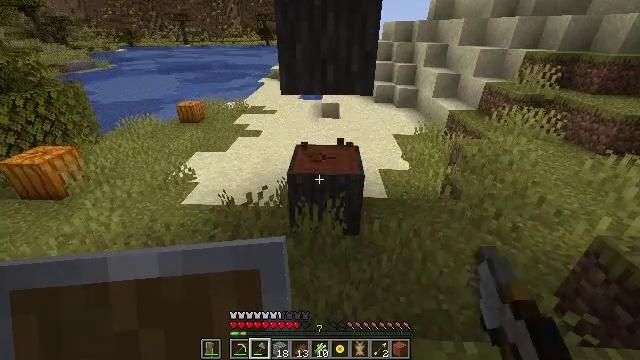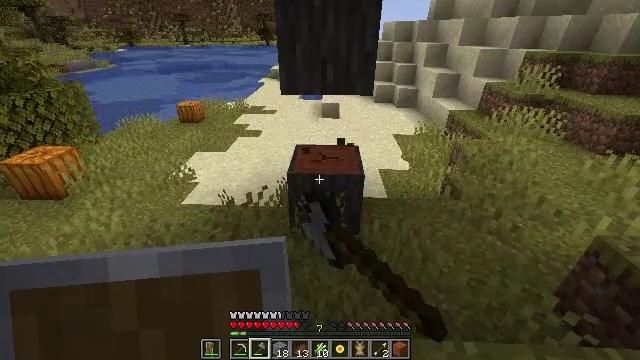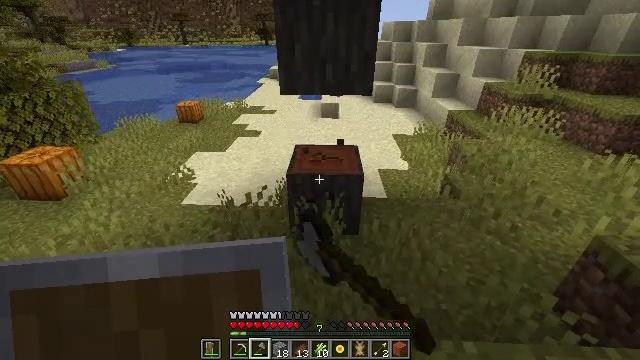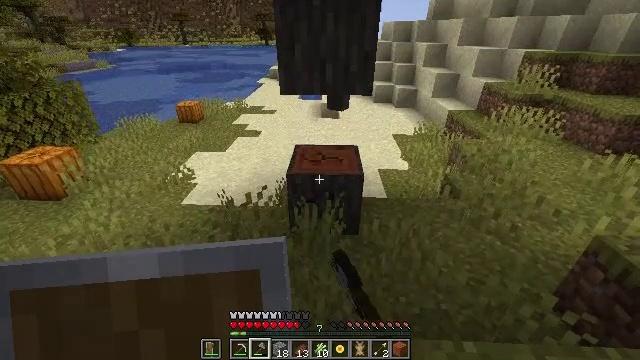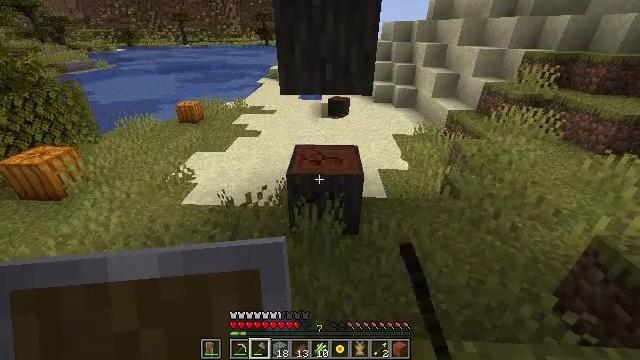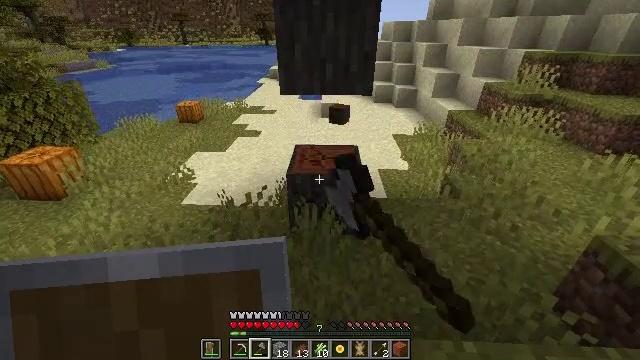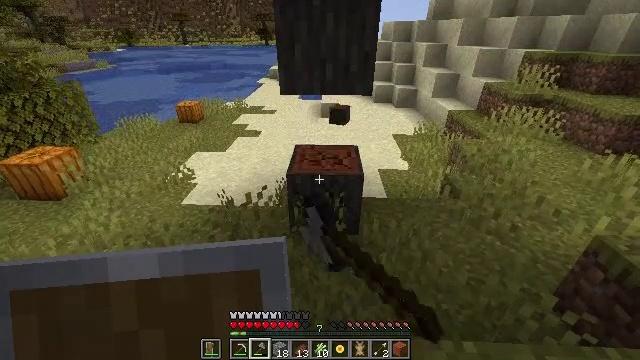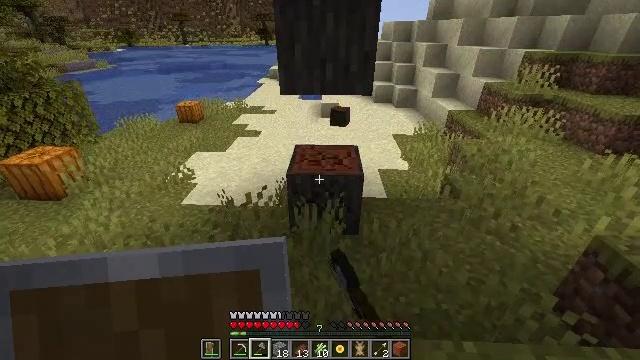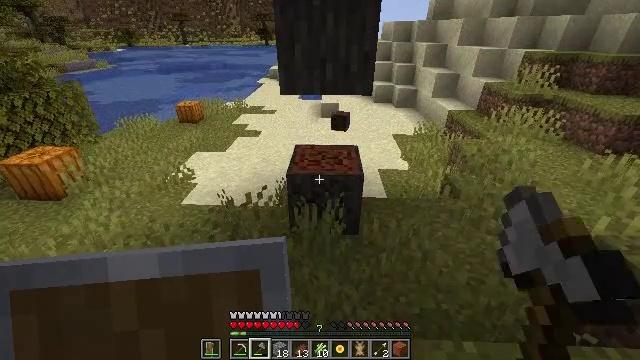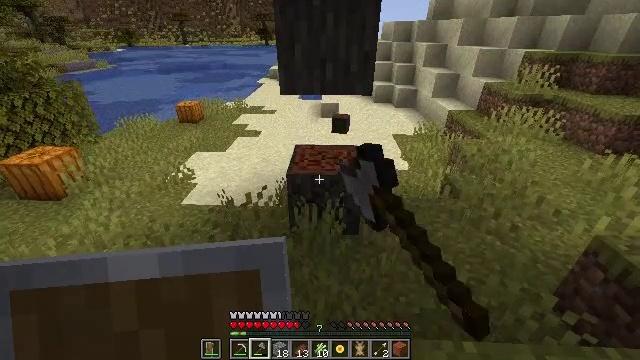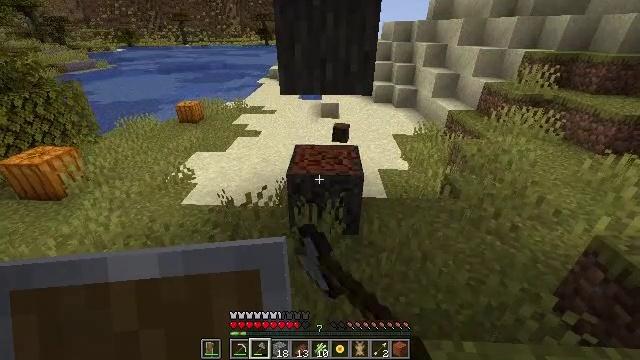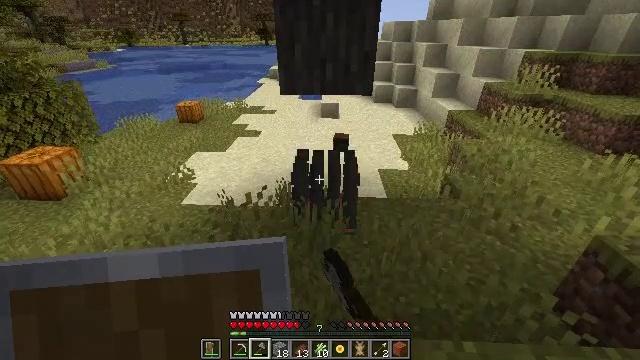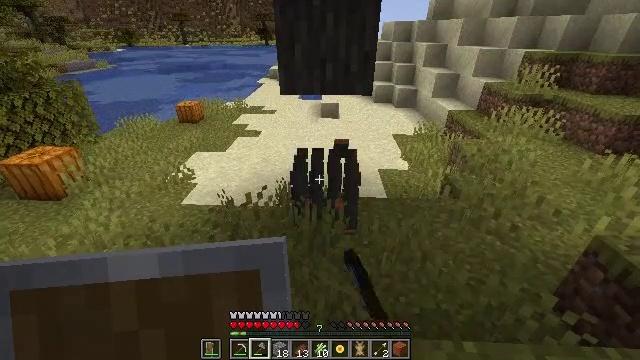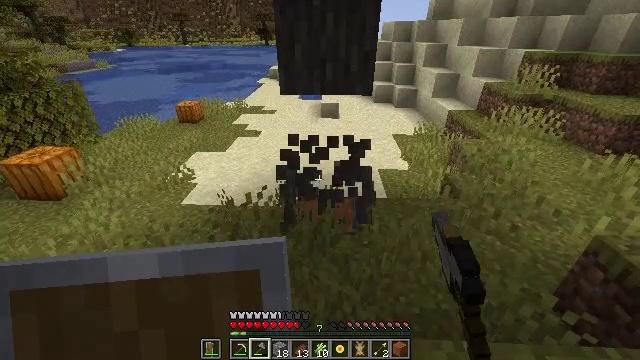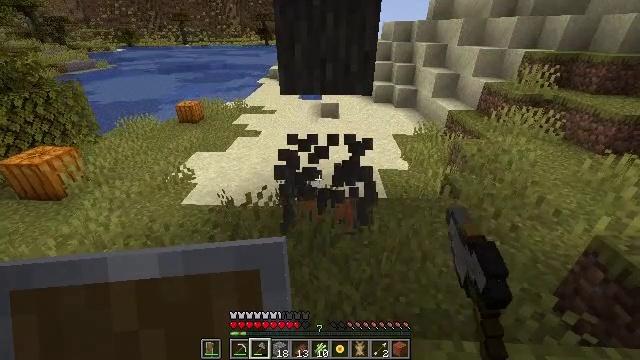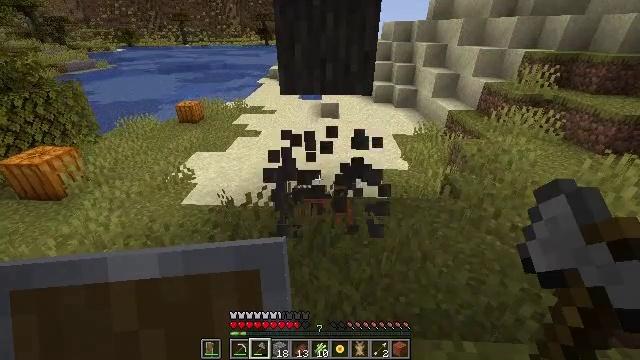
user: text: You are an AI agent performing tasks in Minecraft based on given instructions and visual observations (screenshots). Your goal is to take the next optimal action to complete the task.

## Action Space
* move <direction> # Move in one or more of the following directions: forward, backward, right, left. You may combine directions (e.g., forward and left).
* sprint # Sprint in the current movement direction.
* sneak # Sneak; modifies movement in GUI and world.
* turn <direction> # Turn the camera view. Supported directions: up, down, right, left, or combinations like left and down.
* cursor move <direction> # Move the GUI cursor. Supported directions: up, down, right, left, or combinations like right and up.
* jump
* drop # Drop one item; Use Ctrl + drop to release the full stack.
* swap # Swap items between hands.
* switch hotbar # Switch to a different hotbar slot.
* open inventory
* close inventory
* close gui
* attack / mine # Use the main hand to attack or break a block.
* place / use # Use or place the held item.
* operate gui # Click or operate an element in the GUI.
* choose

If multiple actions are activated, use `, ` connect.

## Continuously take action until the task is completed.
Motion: motion action
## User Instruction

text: Break the acacia log from the tree.
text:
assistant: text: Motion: attack / mine
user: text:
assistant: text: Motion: attack / mine
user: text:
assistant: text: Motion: attack / mine
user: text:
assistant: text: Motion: attack / mine
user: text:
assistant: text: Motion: attack / mine
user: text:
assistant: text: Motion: attack / mine
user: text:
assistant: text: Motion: attack / mine
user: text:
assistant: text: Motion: attack / mine
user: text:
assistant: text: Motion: attack / mine
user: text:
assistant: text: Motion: attack / mine
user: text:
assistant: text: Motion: attack / mine
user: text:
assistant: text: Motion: attack / mine
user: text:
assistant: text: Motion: attack / mine
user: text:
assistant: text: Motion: attack / mine
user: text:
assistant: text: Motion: attack / mine
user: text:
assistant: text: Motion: attack / mine
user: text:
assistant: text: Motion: attack / mine
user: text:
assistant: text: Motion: attack / mine
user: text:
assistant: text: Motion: turn up, attack / mine
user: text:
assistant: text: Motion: turn up, attack / mine
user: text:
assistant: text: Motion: turn up, attack / mine
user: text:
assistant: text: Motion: attack / mine
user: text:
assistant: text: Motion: attack / mine
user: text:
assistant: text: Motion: attack / mine
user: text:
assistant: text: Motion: attack / mine
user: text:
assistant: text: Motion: attack / mine
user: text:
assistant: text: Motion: attack / mine
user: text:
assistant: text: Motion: attack / mine
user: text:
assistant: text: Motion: attack / mine
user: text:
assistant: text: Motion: attack / mine